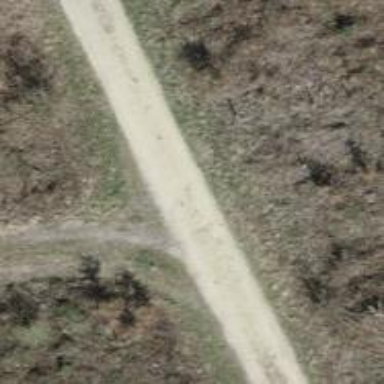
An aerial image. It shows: Track road with grade4 tracktype.